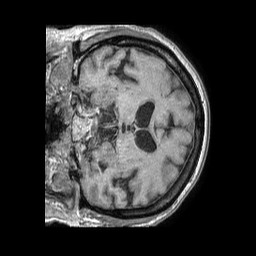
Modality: T1w
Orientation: coronal
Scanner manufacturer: philips
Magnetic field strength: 1.5 T
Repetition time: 0.008539 s
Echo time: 0.003957 s